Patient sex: F
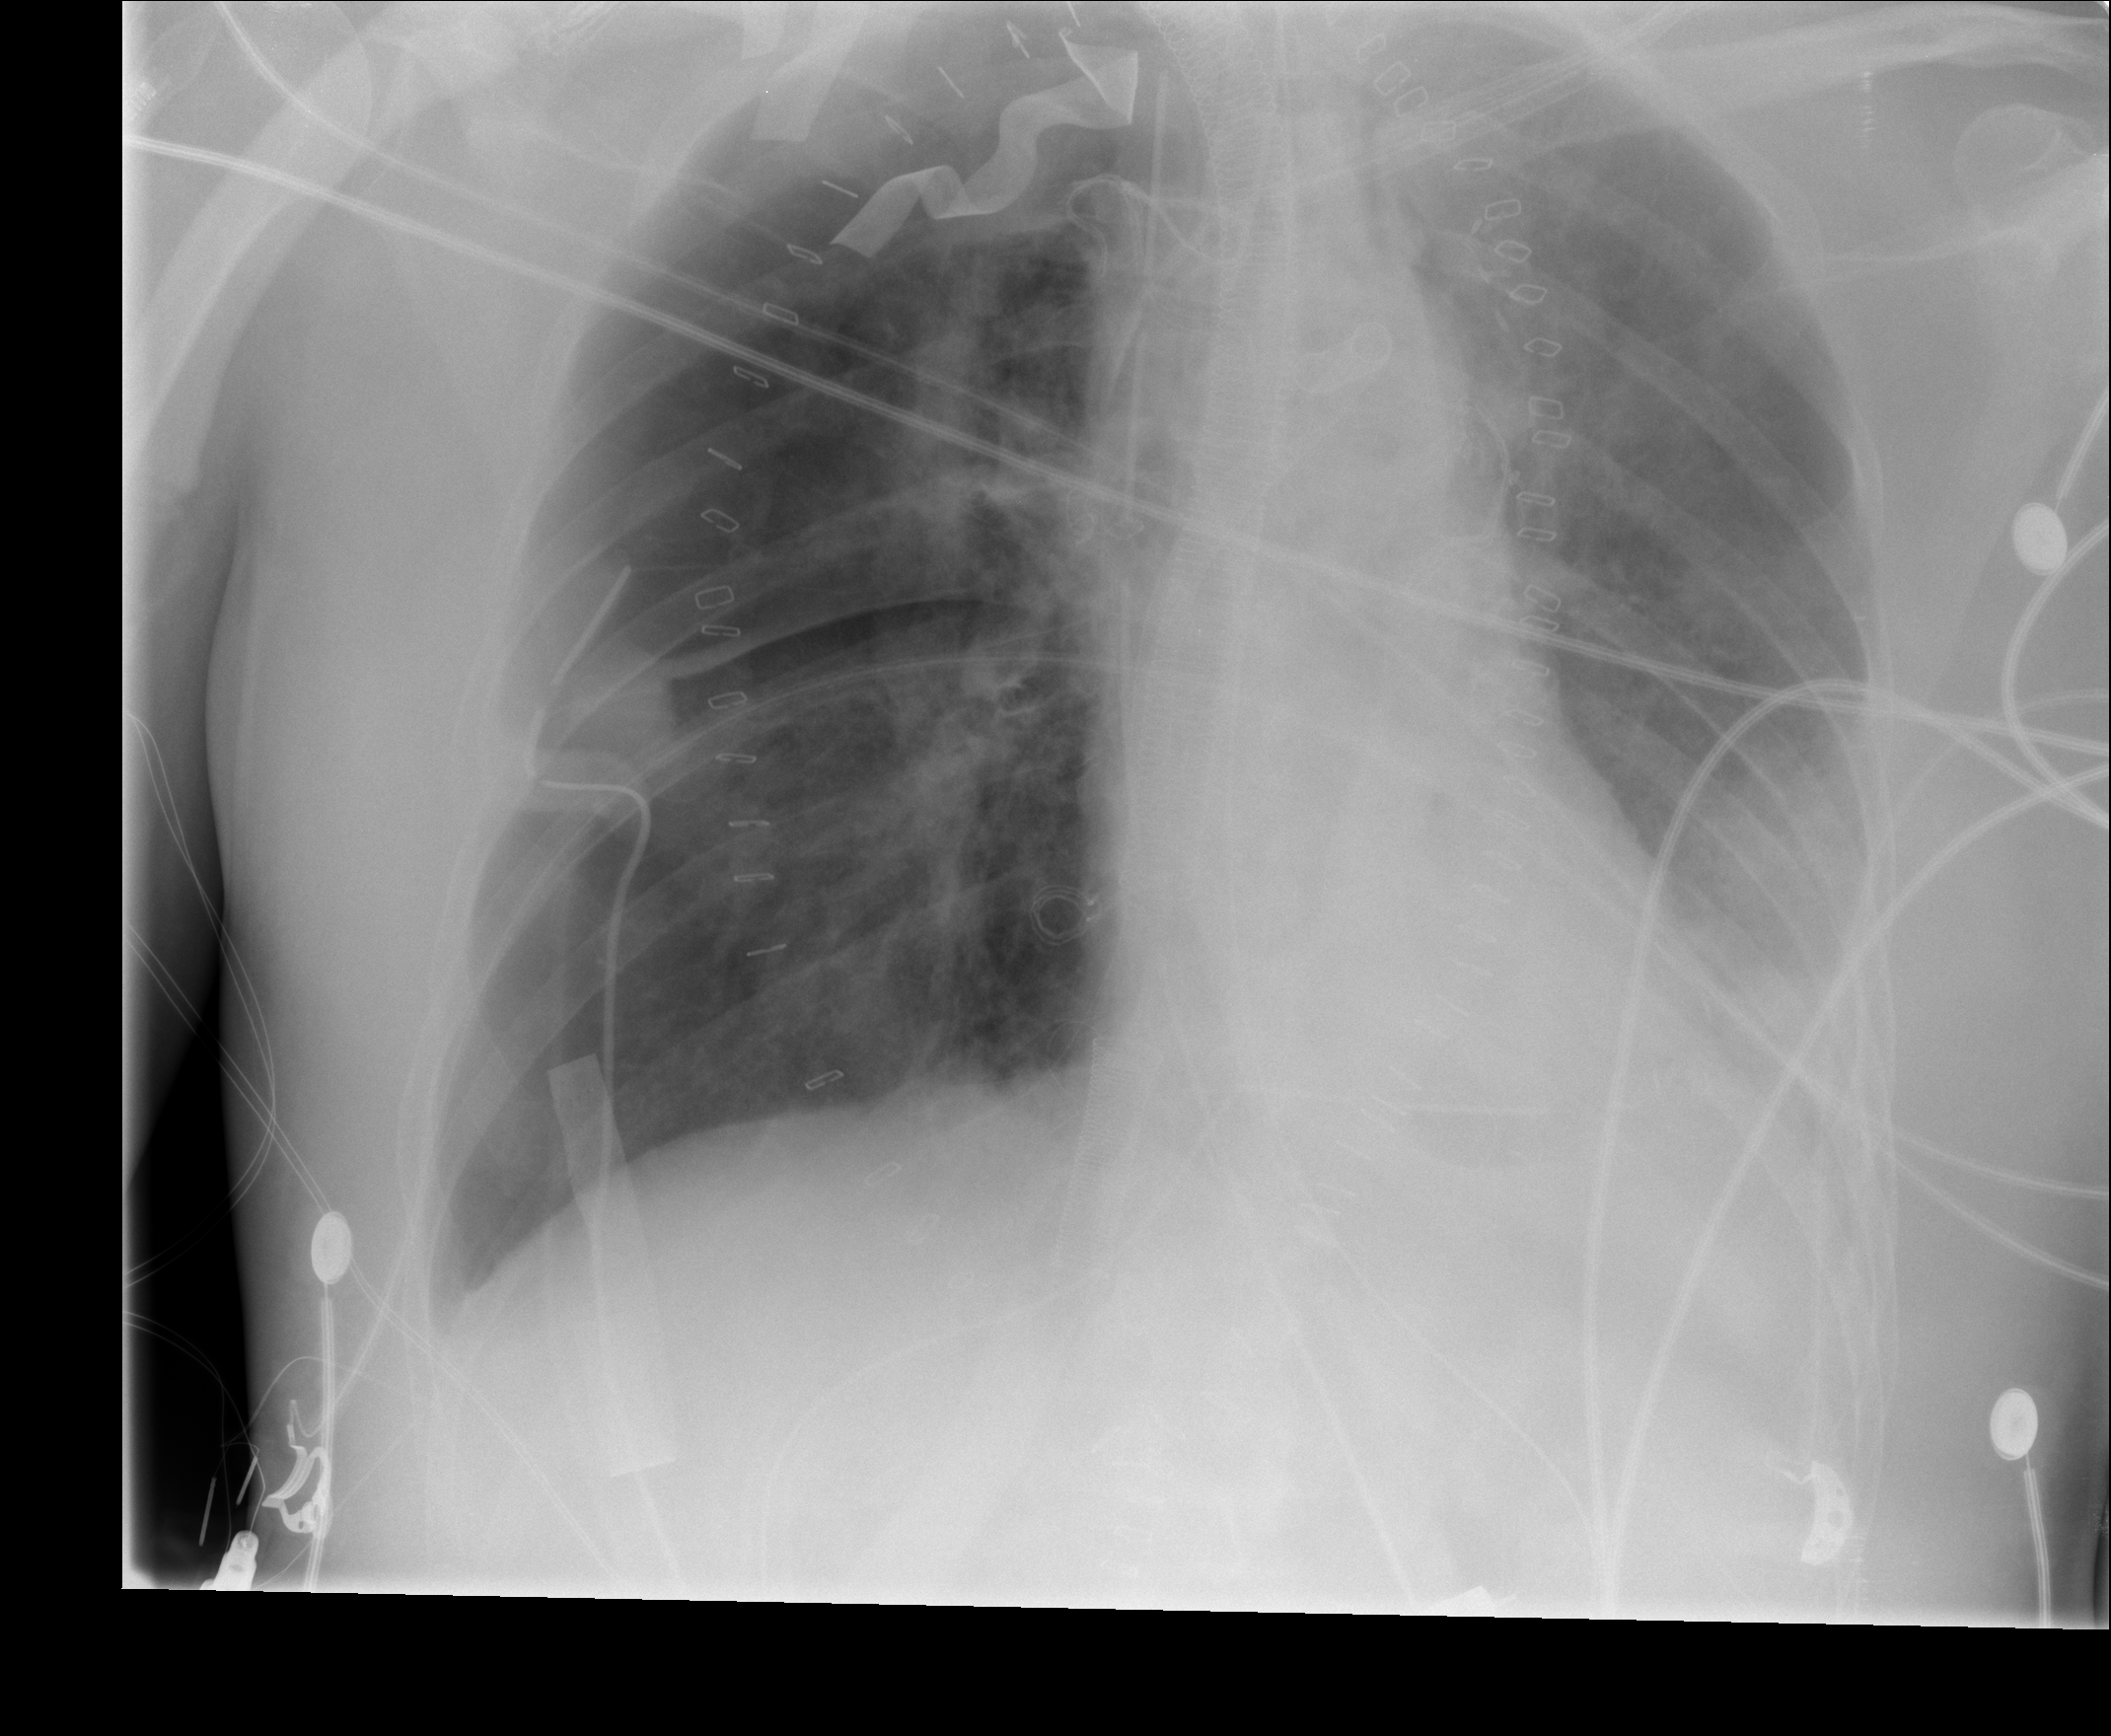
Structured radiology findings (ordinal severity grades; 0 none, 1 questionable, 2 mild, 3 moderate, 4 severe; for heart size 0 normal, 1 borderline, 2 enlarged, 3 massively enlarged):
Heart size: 0
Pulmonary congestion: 1
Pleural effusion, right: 0
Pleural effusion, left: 2
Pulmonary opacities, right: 2
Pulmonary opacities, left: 2
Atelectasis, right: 0
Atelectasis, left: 2